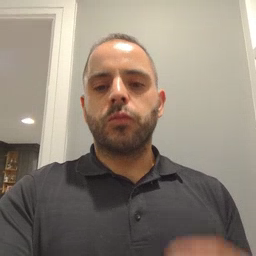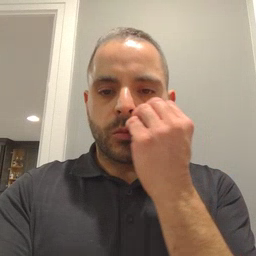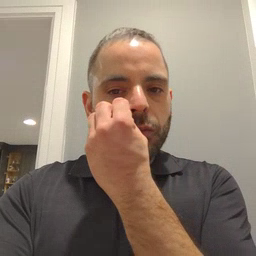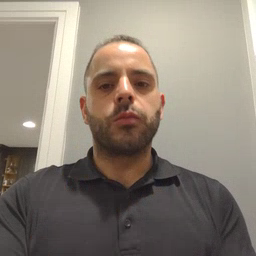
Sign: flower